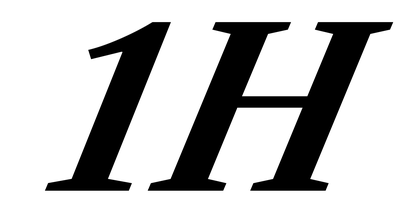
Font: LibreCaslonText-Italic_Bold_Italic